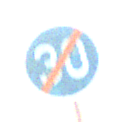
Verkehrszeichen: EndeMindestgeschwindigkeit
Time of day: SunriseSunset
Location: Outdoor (Nature)
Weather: Clear
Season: NotSpecified
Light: Natural